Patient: sex M, age 66
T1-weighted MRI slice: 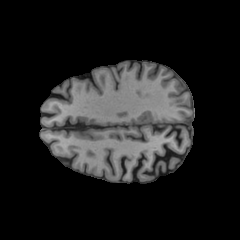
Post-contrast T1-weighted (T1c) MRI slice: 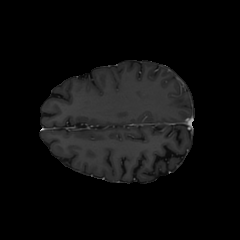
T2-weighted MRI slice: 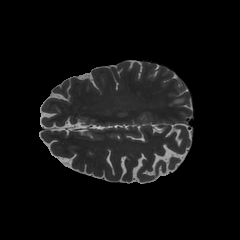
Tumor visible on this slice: yes
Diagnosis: Glioblastoma, IDH-wildtype
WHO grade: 4